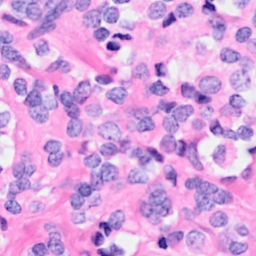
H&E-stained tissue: Breast